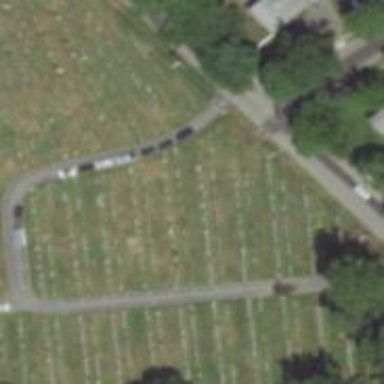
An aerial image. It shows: Cemetery.